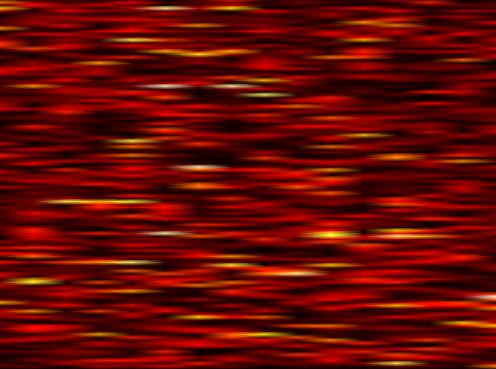
Label: OFDM